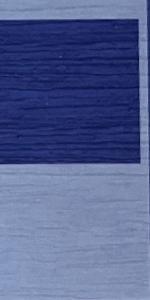
Label: Empty